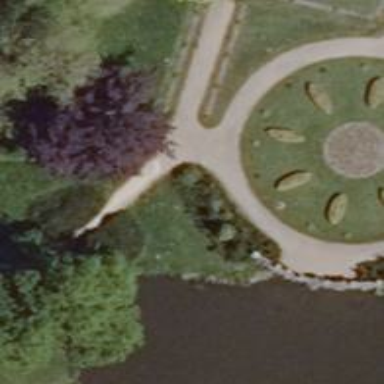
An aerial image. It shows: Path.